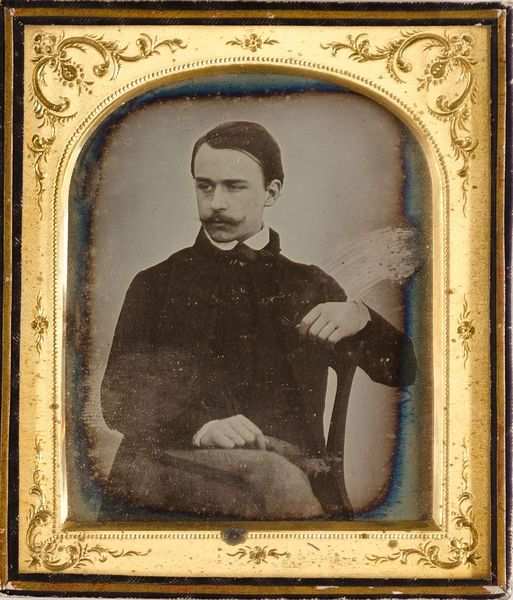
Titel: Hippolyt Pinkas
Standort: Hamburg
Institution: Museum für Kunst und Gewerbe Hamburg
Schlagwörter: mann, bart, portrait, figur, person, foto, fotografie, photographie, photo, lichtbild, daguerreotypie, historische, bildwerke, angewandte und bildende kunst, hessische systematik, künstler, porträt, persönlichkeit, porträtfotografie, porträtphotographie, hüftbild